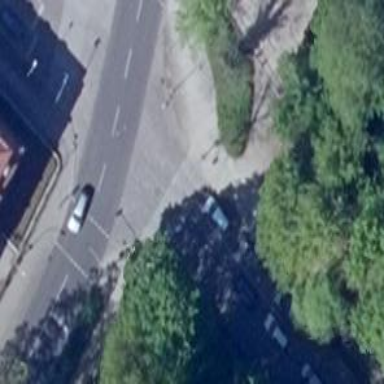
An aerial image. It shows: Road with traffic signals.